Interaction volume radius: 10 \u00c5
Interaction volume height: 10 \u00c5
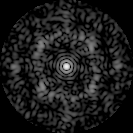
Disorder parameter: 0.72